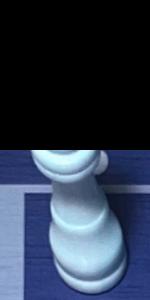
Label: King_White